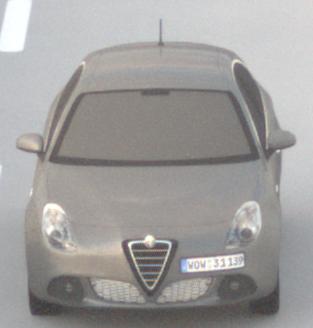
Make: Alfa Romeo
Model: Giulietta 1.4 TB 16V
Detailed model: Giulietta (940)
Model produced from: 2010/05
Model produced until: 2013/03
Doors: 5
Color: gray
Road condition: dry road
Daytime: sunrise or sunset
Contrast: low contrast